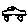
Label: car